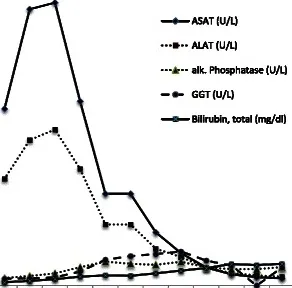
Course of key laboratory parameters used to assess cellular damage and hepatic dysfunction in patient with multiple organ failure. Laboratory indices at respective days following intensive care unit admission. ALAT alanine aminotransferase, alk. alkaline, ASAT aspartate aminotransferase, GGT gamma-glutamyltransferase.
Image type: pathology (immunostaining)